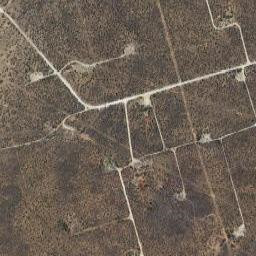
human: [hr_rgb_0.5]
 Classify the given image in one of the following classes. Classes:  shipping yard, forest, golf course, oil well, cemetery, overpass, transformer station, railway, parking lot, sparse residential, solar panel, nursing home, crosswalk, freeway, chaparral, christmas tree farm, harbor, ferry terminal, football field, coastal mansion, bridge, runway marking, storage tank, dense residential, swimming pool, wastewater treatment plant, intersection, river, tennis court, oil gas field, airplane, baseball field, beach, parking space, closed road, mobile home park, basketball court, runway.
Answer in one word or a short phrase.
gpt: oil gas field